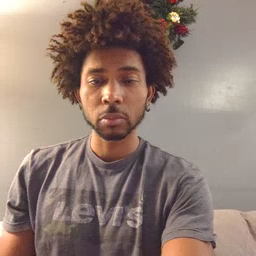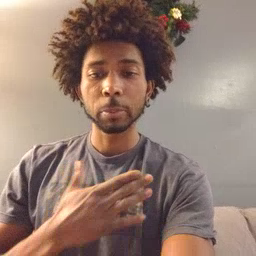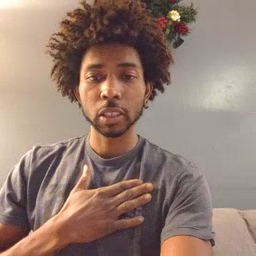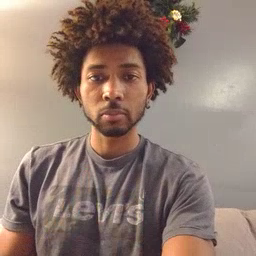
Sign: minemy